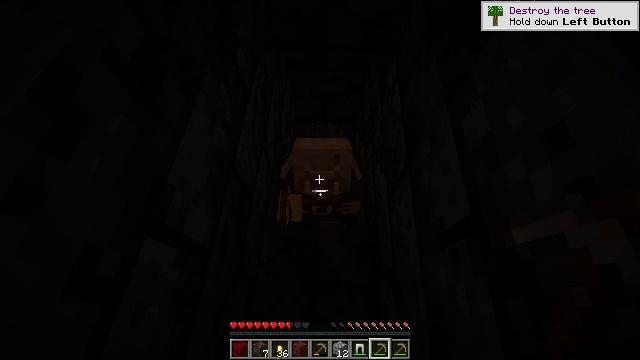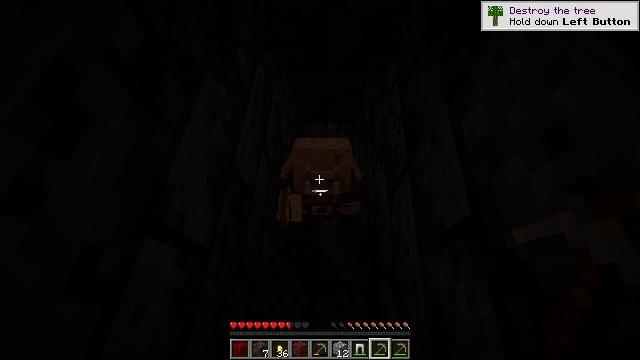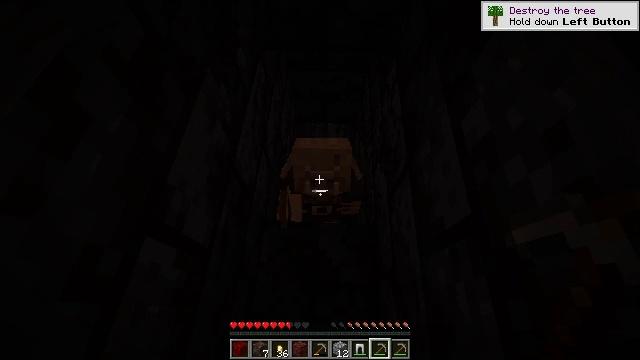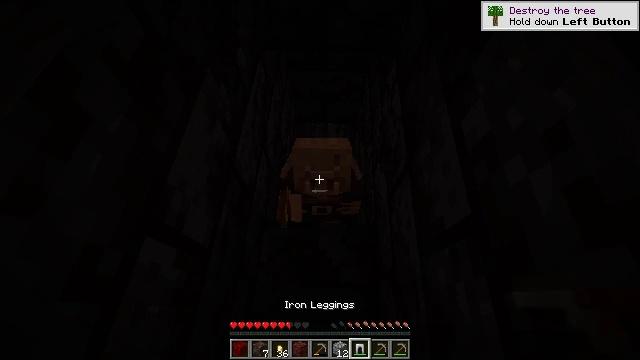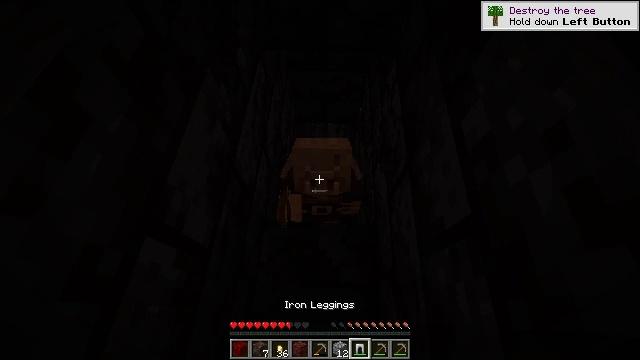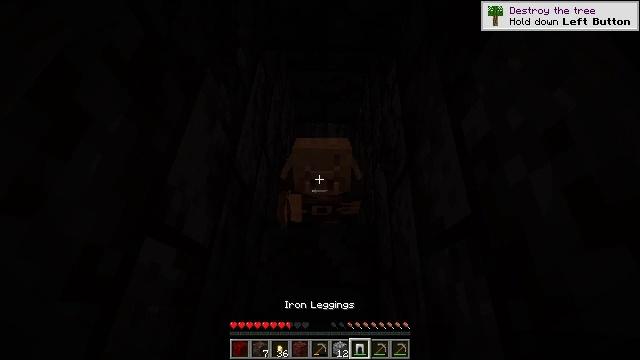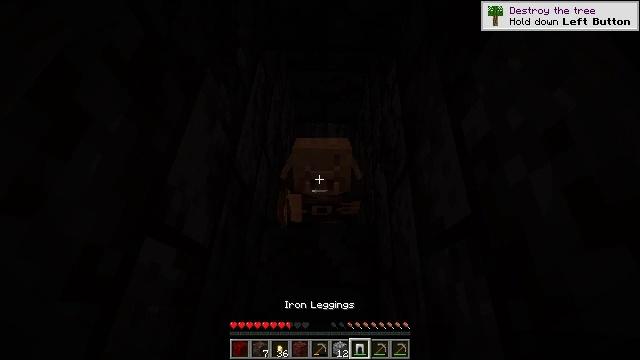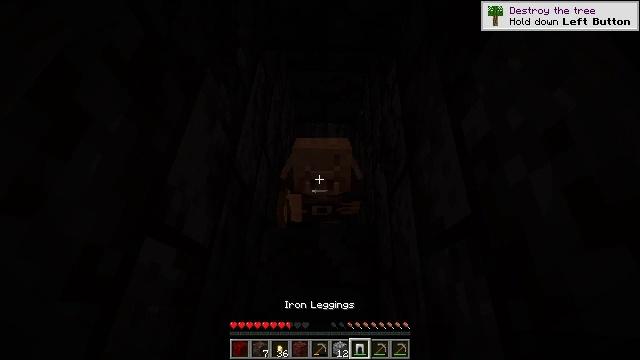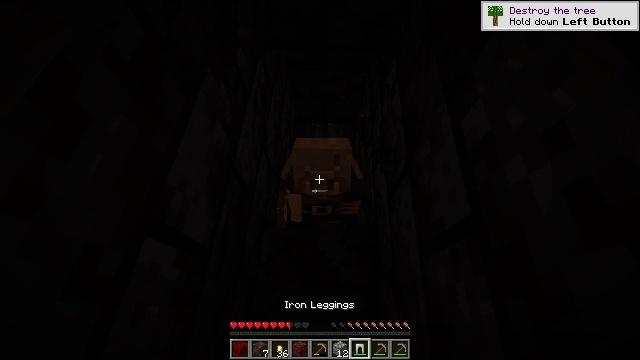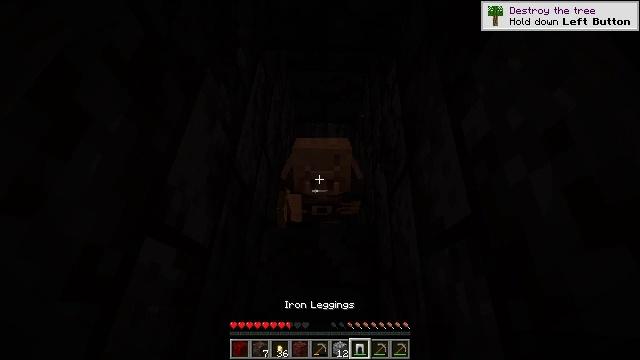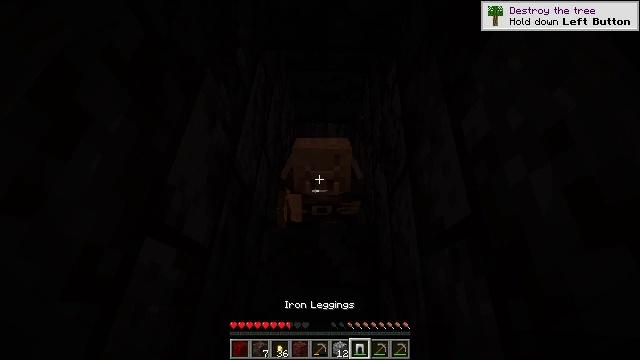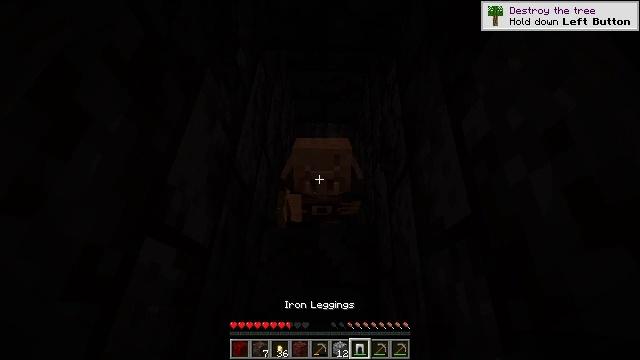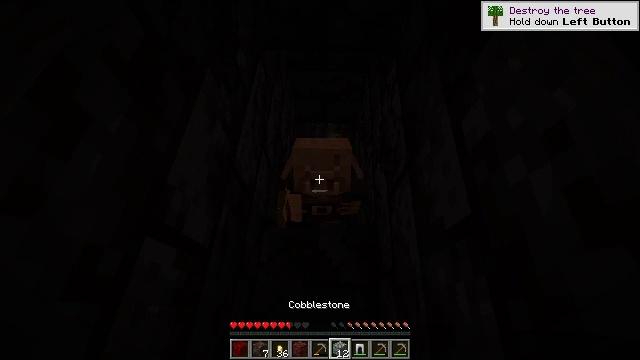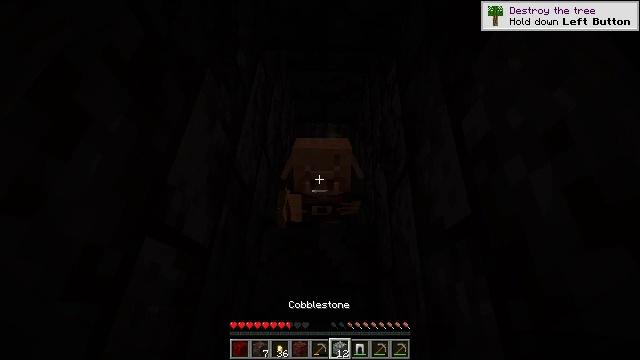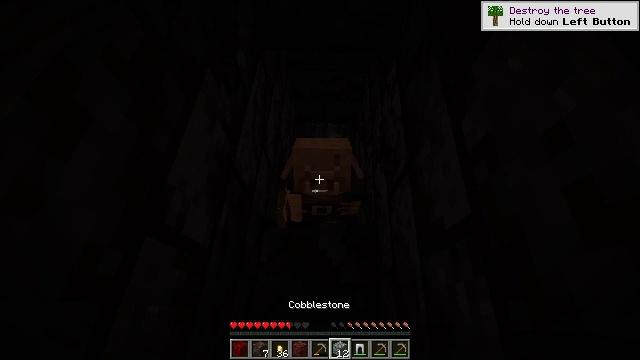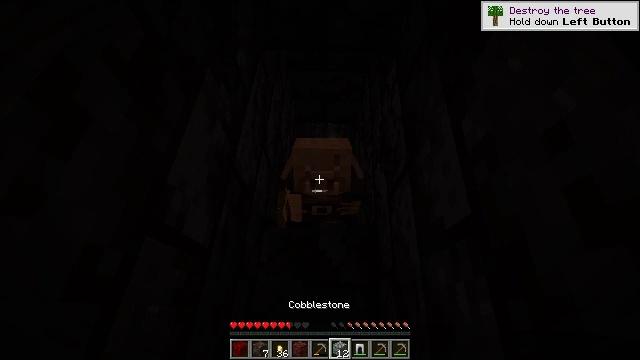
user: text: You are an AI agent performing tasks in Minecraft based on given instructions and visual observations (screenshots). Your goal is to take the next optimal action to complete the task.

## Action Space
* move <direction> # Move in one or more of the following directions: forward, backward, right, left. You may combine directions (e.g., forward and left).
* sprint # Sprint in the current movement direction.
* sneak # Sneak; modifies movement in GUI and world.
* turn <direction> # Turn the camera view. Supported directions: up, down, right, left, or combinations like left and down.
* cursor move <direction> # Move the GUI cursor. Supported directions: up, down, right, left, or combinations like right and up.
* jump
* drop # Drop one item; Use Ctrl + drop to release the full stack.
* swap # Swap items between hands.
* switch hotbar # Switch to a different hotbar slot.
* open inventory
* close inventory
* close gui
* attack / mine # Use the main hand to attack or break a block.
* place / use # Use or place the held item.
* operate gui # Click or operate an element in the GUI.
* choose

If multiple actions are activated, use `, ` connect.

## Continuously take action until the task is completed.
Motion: motion action
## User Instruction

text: Hunt the piglin brute.
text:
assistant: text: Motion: sneak
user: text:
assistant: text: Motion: sneak
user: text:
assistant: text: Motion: sneak
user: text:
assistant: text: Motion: sneak
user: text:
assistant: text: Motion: sneak
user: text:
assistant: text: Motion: sneak
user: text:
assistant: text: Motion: sneak
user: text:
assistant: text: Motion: sneak
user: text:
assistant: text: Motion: sneak
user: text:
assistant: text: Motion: sneak
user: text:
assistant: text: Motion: sneak
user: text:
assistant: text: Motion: sneak
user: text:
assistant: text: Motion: sneak
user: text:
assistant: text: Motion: sneak
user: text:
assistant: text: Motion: sneak
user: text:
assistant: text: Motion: sneak
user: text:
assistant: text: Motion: sneak
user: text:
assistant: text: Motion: sneak, attack / mine
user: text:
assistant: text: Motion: sneak, attack / mine
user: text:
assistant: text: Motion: sneak, attack / mine
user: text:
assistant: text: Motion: sneak, attack / mine
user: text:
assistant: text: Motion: sneak, attack / mine
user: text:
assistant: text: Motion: sneak
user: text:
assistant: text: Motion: sneak
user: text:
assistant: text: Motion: sneak
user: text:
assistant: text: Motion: sneak
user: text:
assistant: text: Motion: sneak
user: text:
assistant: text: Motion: sneak
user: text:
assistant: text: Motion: sneak
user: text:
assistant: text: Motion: sneak